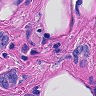
Metastatic tissue present: yes